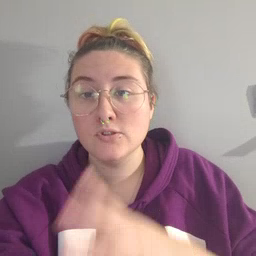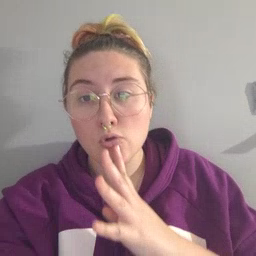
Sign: talk